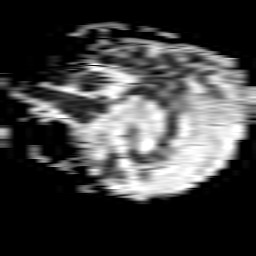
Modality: ADC
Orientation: sagittal
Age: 88
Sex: male
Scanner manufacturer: philips
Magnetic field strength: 1.5 T
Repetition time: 4.6 s
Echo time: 0.07971 s